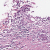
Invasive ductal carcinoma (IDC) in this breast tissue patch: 0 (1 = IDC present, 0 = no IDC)